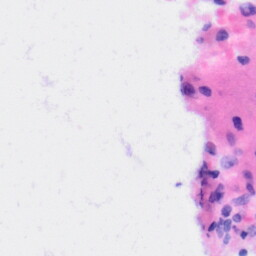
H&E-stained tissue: Liver